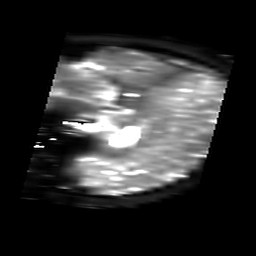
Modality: T2starmap
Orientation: sagittal
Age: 41
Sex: female
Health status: ill